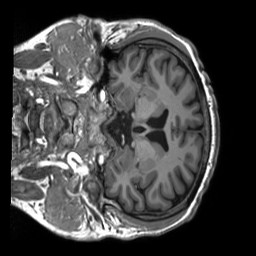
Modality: T1w
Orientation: coronal
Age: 31
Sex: male
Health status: healthy
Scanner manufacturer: siemens
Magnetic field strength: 3 T
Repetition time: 2.53 s
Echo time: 0.00219 s